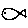
Label: fish